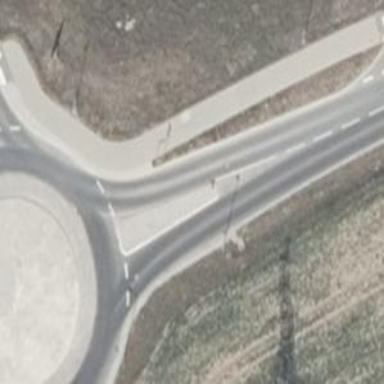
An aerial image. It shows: Tertiary road with asphalt surface.